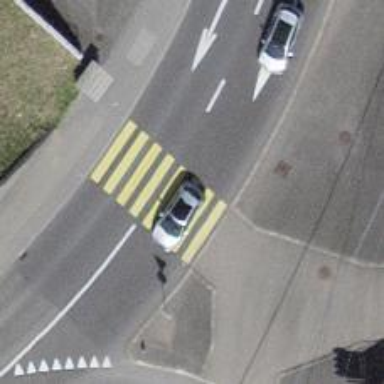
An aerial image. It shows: Pedestrian crossing with zebra markings on footway.